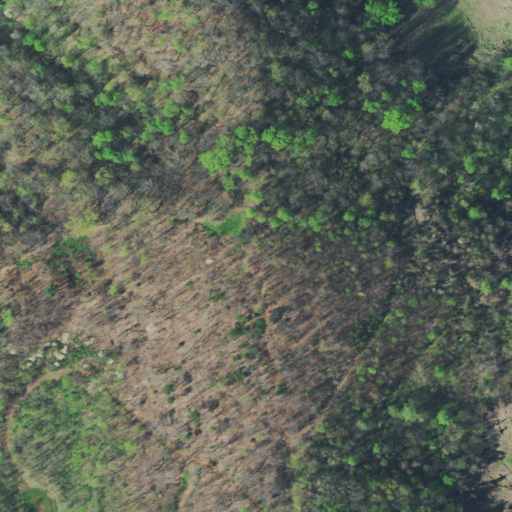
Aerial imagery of mountain in Tennessee named Cartwright Knob containing deciduous forest and mixed forest